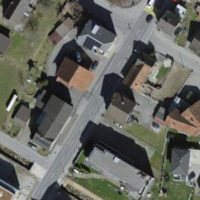
EUNIS habitat code: 54
Species observed at this site:
Lapsana communis